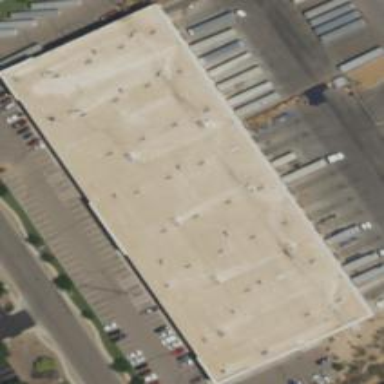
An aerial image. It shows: Warehouse building.